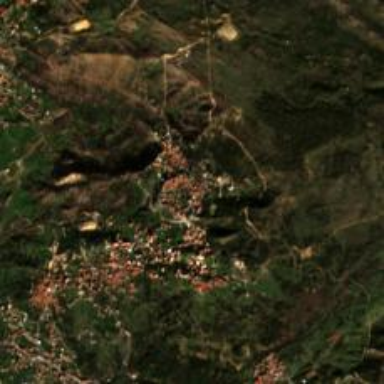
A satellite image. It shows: Village.